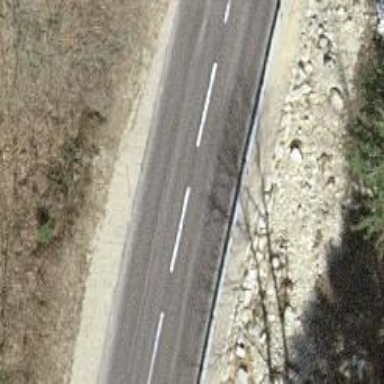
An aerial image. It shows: Tertiary road.